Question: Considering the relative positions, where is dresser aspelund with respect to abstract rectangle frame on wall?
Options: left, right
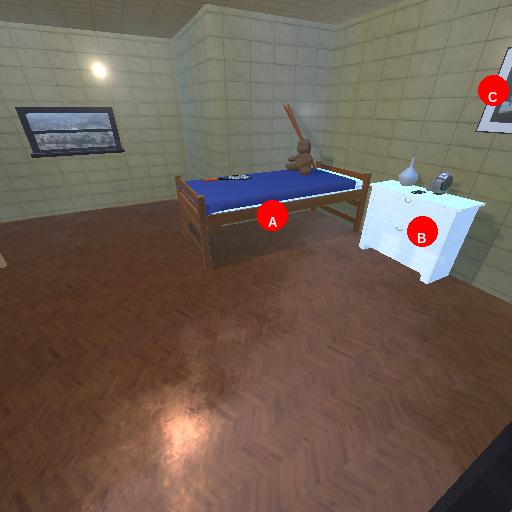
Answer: left